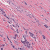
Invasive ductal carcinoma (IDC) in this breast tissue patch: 1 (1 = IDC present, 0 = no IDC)